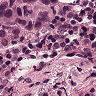
Metastatic tissue present: yes